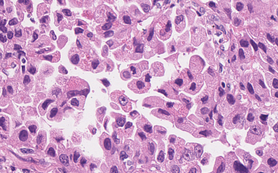
Tumor epithelial tissue: yes
Tumor-associated stroma tissue: no
Normal tissue: no